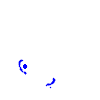
Particle: pion